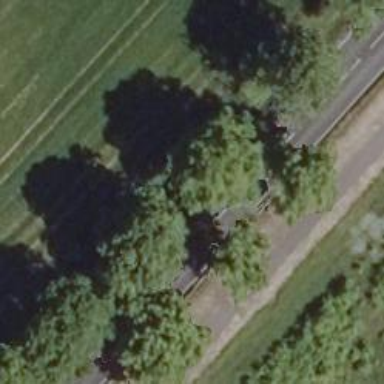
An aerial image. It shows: Deciduous broadleaved tree.